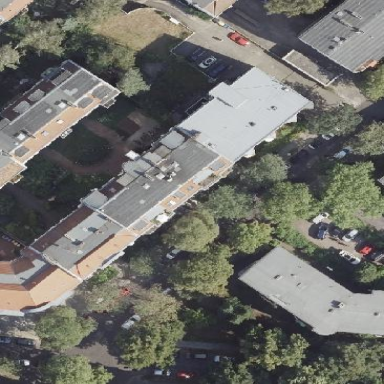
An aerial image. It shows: Building with apartments featuring unique double saltbox roof shape.